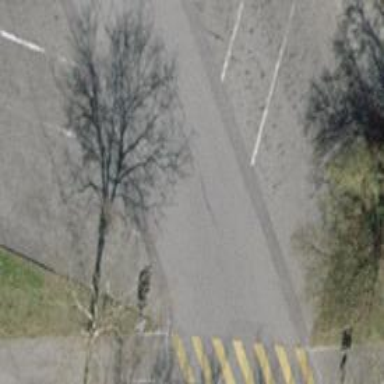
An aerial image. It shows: Bollard barrier.